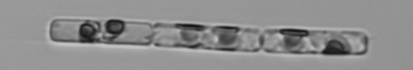
Label: Guinardia_delicatula_TAG_internal_parasite